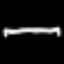
Label: bed